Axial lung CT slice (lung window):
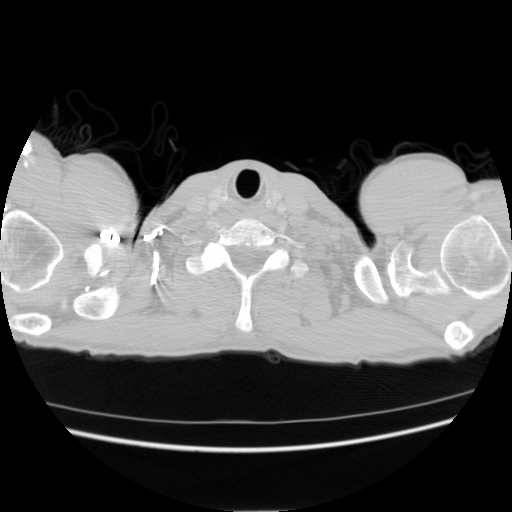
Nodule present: no